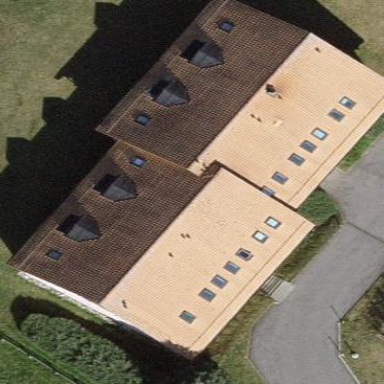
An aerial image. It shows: Simple and straightforward house.